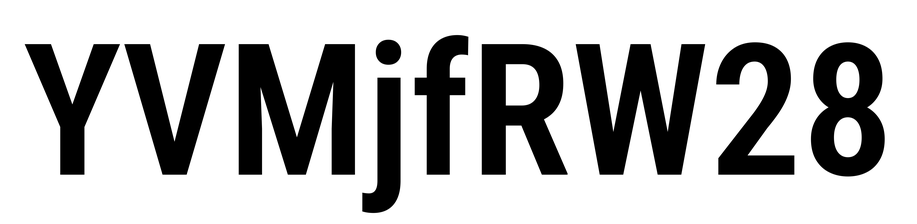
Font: Roboto_Condensed_SemiBold